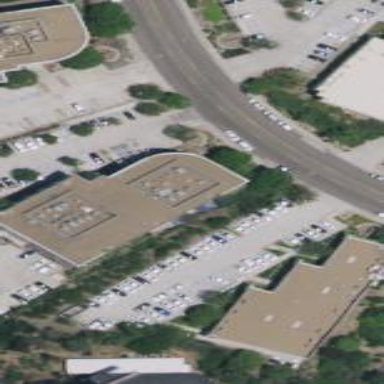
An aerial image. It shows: Industrial building.